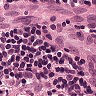
Metastatic tissue present: yes